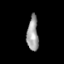
Tissue: skin
Cell type: Fibroblasts
Senescence score: 0.7757
Nuclear area (px): 388
Mean DAPI intensity: 155.696